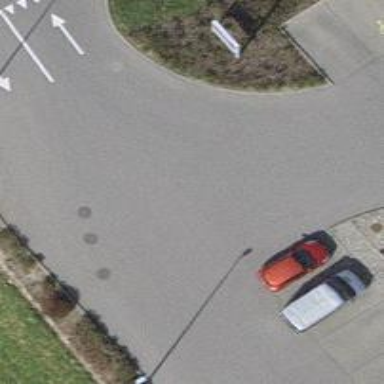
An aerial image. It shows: Parking aisle designated as service road.